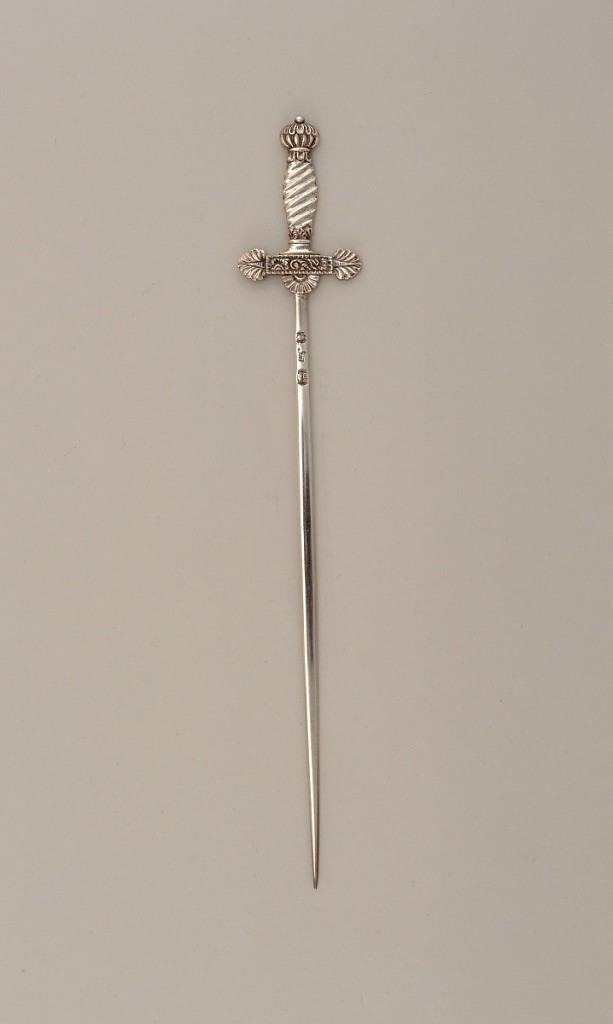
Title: Skewer with Twisted Dagger-hilt Terminal
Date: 19th century
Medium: silver
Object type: skewer
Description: Tapering, pointed, flat blade with relief cast twisted dagger-hilt handle.